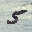
Label: 5